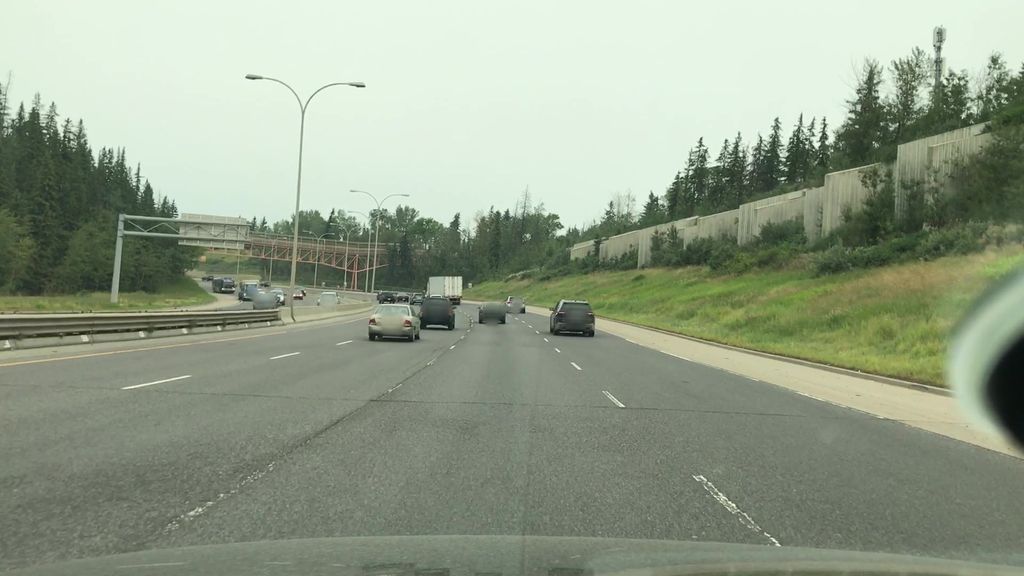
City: edmonton